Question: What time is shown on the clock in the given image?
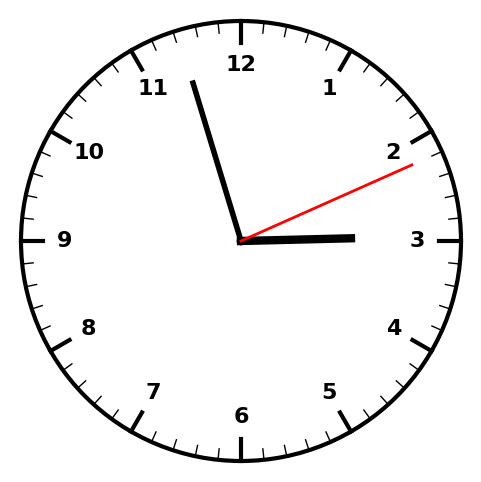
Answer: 02:57:11